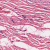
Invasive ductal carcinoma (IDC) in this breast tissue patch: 0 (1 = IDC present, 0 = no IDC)